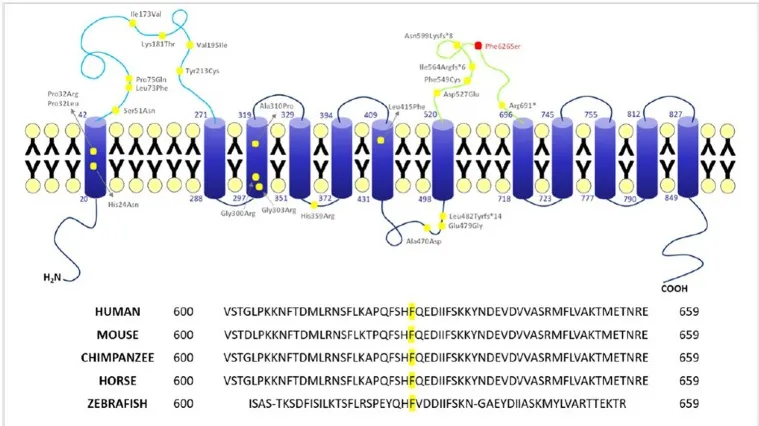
Localization of PTCHD1 variants and conservation of F626 among different species. Upper panel: 2D structure of PTCHD1 protein and localization of the missense variants identified to date. Lower panel: conservation of phenylalanine (F) 626 among different species (Clustal Omega).
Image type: radiology (spect)